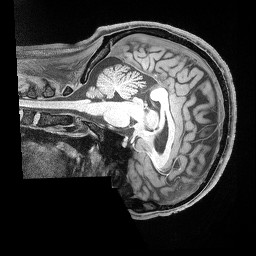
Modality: T1w
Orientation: sagittal
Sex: male
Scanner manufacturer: siemens
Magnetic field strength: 3 T
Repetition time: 2.53 s
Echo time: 0.00169 s